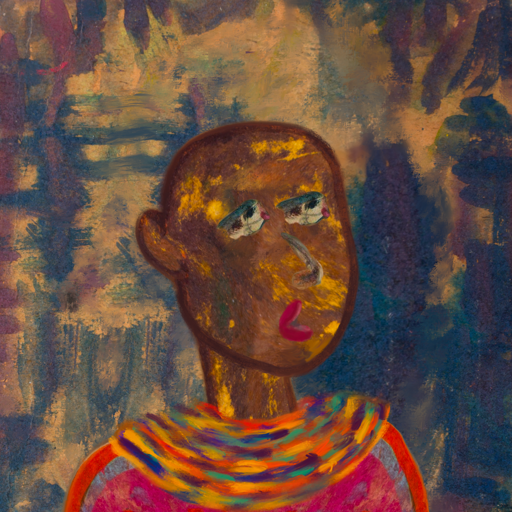
Background: InTheSun, Head And Neck Side: Comrade, Face Side: Pipe, Bust: Sisters, Hair Side: Blank, Head Accessory: Blank, Second Necklace: An_Impression_2, Necklace: Blank, Baby: Blank